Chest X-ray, AP view. Patient: 55 years old, sex M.
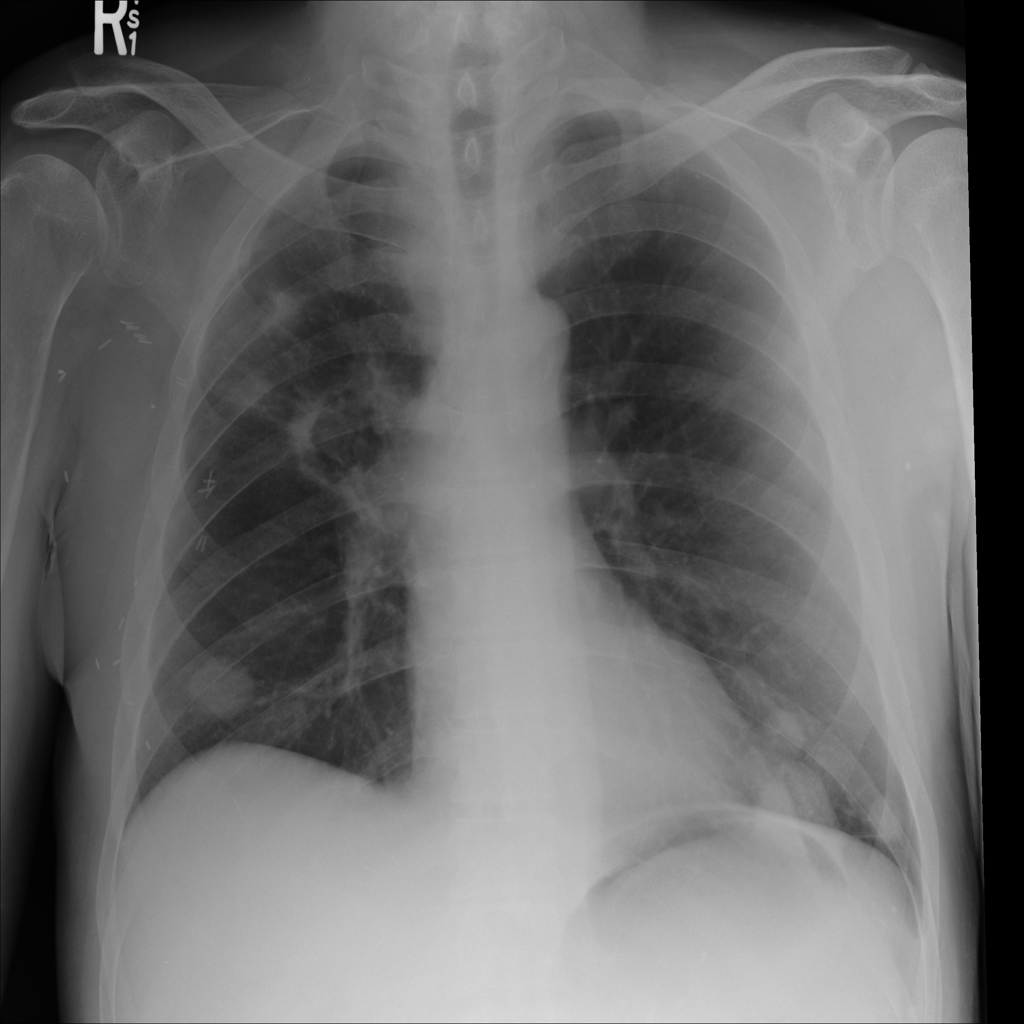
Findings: Mass, Pneumothorax